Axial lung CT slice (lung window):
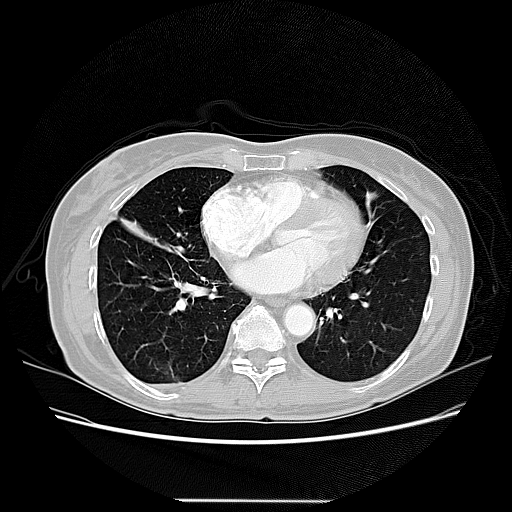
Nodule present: no